Here is the continuous-wavelet rendering of a rotor kit's vibration signal. What is the most likely rotor condition (normal, misalignment, unbalance, looseness)?
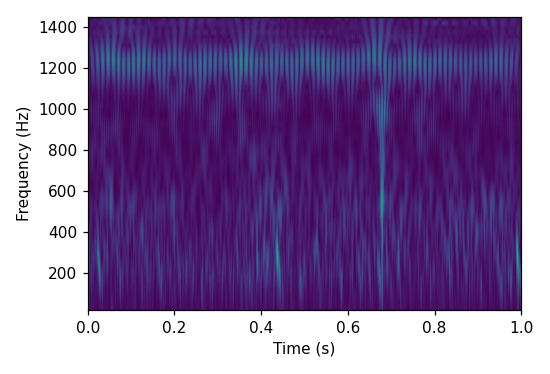
Answer: misalignment